Question: I am confused as to how to create a macro for the following process :
There are two workbooks.. one with part numbers (wb1) and the other with part numbers and prices for those numbers (wb2); I need to do the following :
-
Hopefully this made sense, let me know how I can accomplish this!
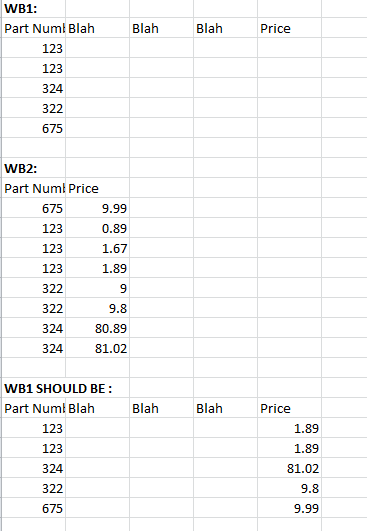
Answer: Assuming a setup like this:

You can use a formula like this:
'''
=MAX(IF([Book1]Sheet1!$A$2:$A$8=A2,[Book1]Sheet1!$B$2:$B$8,""))
'''
Please note that it's an <URL>, so needs to be entered with
.